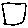
Label: square